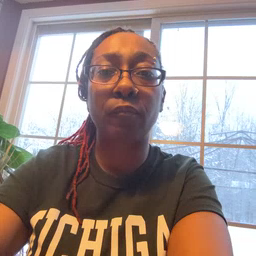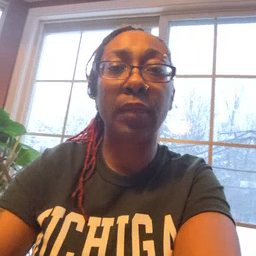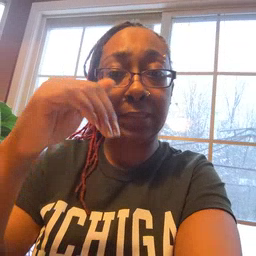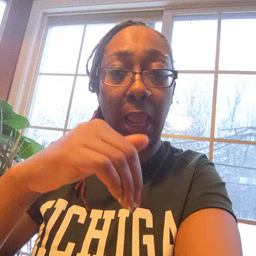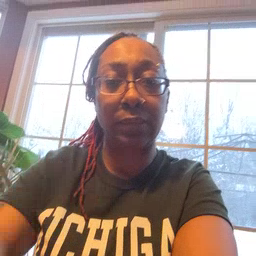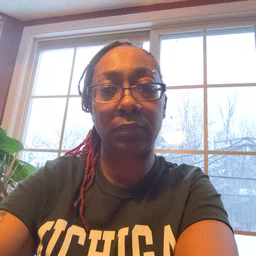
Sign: night